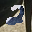
Label: 2